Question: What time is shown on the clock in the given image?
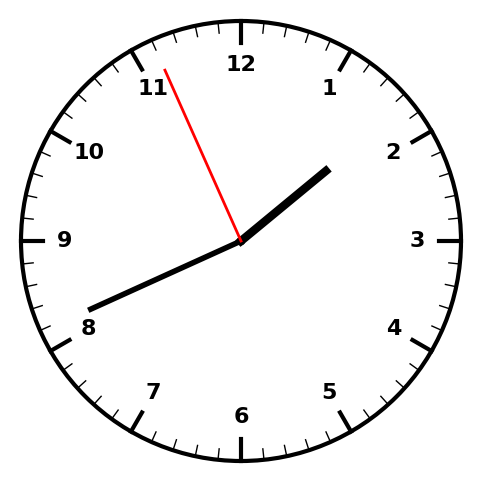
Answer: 01:40:56